Question: I have two entities with @OneToMany bidirectional relationship as below:
'''
@Entity
public class Company {
@Id
@GeneratedValue(strategy = GenerationType.AUTO)
private Integer companyId;
private String name;
@OneToMany(cascade = CascadeType.ALL, fetch = FetchType.EAGER, mappedBy="company")
Set<Employee> employees = new LinkedHashSet<>();
'''
Employee class
'''
@Entity
public class Employee {
@Id
@GeneratedValue(strategy = GenerationType.AUTO)
private Integer empId;
private String name;
private String address;
private String email;
@ManyToOne
@JoinColumn(name="companyId")
Company company;
'''
Intially i saved 2 employees as below:
'''
Employee emp= new Employee();
emp.setName("John");
emp.setEmail("John@gmail.com");
employeeRepository.save(emp);
Employee emp2= new Employee();
emp2.setName("Smith");
emp2.setEmail("smith@gmail.com");
employeeRepository.save(emp2);
'''

Now I want to save one employee working for 2 different companies like below:
'''
Company company =new Company();
company.setName("Google");
Employee emp = employeeRepository.findOne(1);
company.getEmployees().add(emp);
emp.setCompany(company);
companyRepository.save(company);
Company company2 =new Company();
company2.setName("Microsoft");
company2.getEmployees().add(emp);
emp.setCompany(company2);
companyRepository.save(company2);
'''
It is updating only second company id into employee table. I want both the companies to be assigned to that employee. How can I do that?
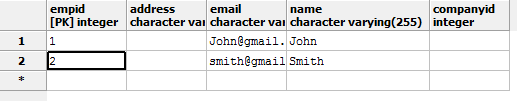
Answer: The issue here is that you have a one-to-many when obviously it should be a many-to-many, viz. an employee can work for more than one company and a company has many employees.
You can either change the relationship to a @ManyToMany (and use @JoinTable if required) or you can create another entity, say, CompanyEmployee to which both Employee and Company have a one-to-many-relationship. The latter approach is probably preferable as you can then record additional information about the association e.g. start_date, end-date etc.
'''
@Entity
@Table(name = "company_employees")
public class CompanyEmployee {
@ManyToOne
private Employee employee;
@ManyToOne
private Company company;
private Date startDate;
private Date endDate;
}
'''